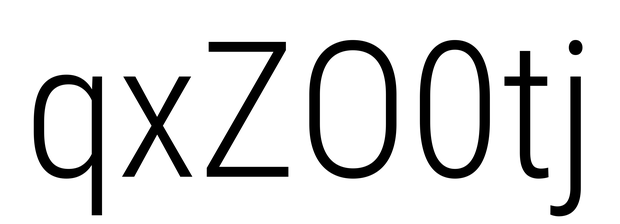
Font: Roboto_Condensed_Light